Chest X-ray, AP view. Patient: 68 years old, sex M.
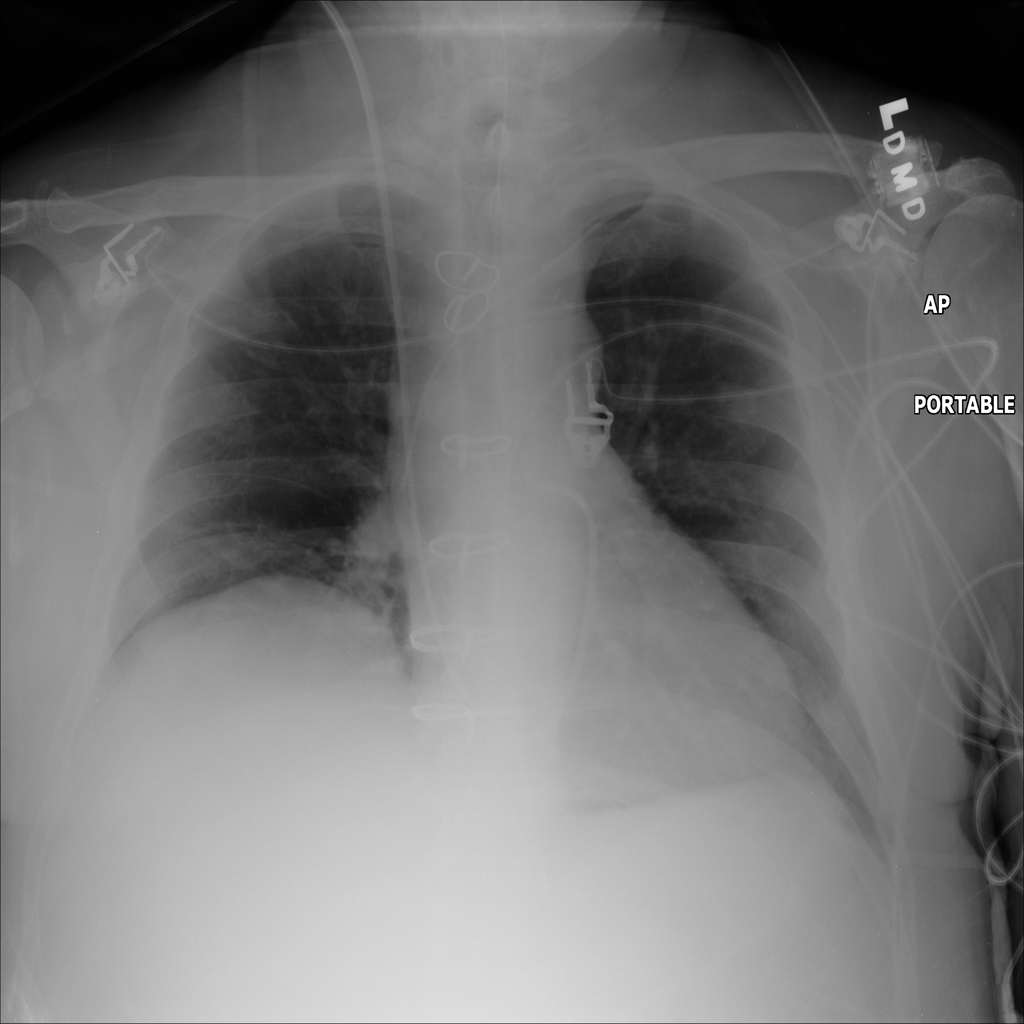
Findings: No Finding